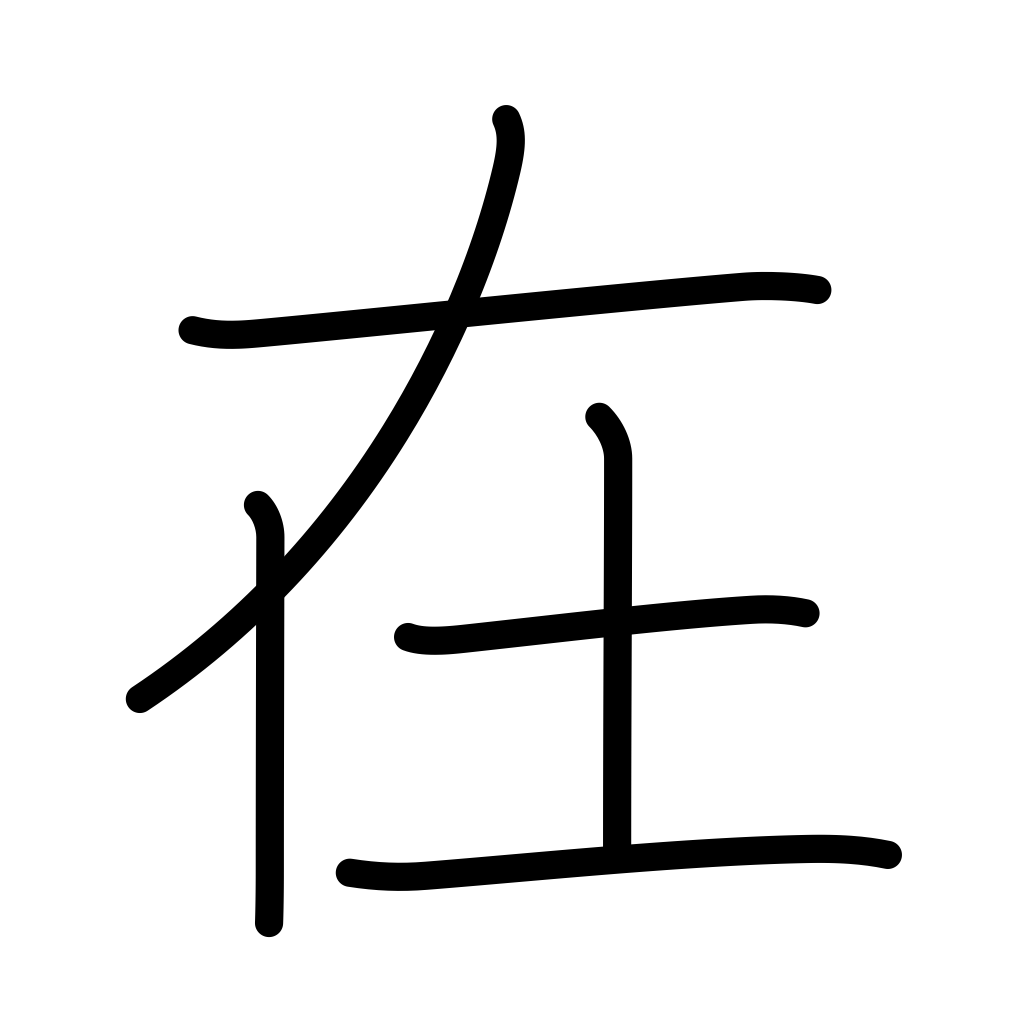
Meaning: exist, outskirts, suburbs, located in